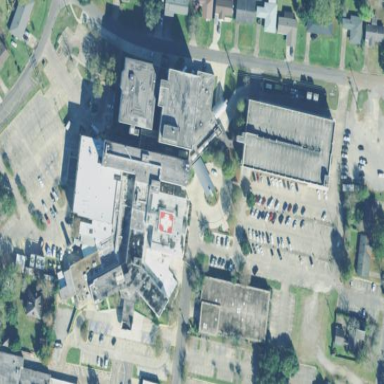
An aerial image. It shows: Hospital providing healthcare services.